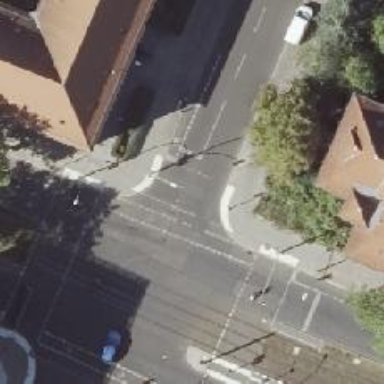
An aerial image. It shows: Crossing on the footway with traffic signals.